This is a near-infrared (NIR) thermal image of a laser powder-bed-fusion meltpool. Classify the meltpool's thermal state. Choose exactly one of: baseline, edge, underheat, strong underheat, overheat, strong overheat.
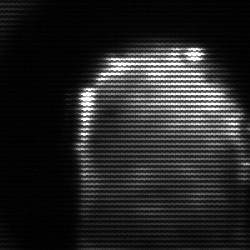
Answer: baseline